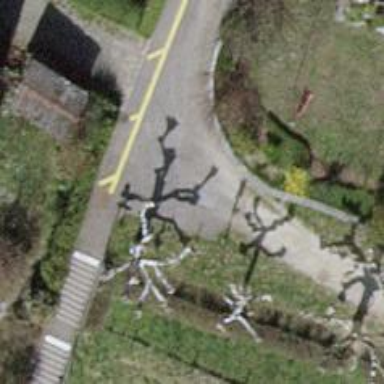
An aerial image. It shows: Bollard.